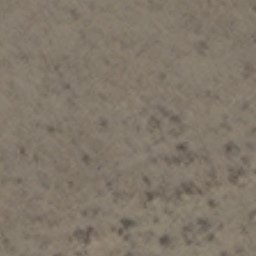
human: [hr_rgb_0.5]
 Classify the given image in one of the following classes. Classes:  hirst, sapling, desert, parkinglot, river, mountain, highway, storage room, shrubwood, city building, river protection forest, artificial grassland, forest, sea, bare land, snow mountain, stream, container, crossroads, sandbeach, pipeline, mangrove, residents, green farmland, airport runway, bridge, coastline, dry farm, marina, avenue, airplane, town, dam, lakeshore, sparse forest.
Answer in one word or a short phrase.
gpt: bare land